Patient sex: M
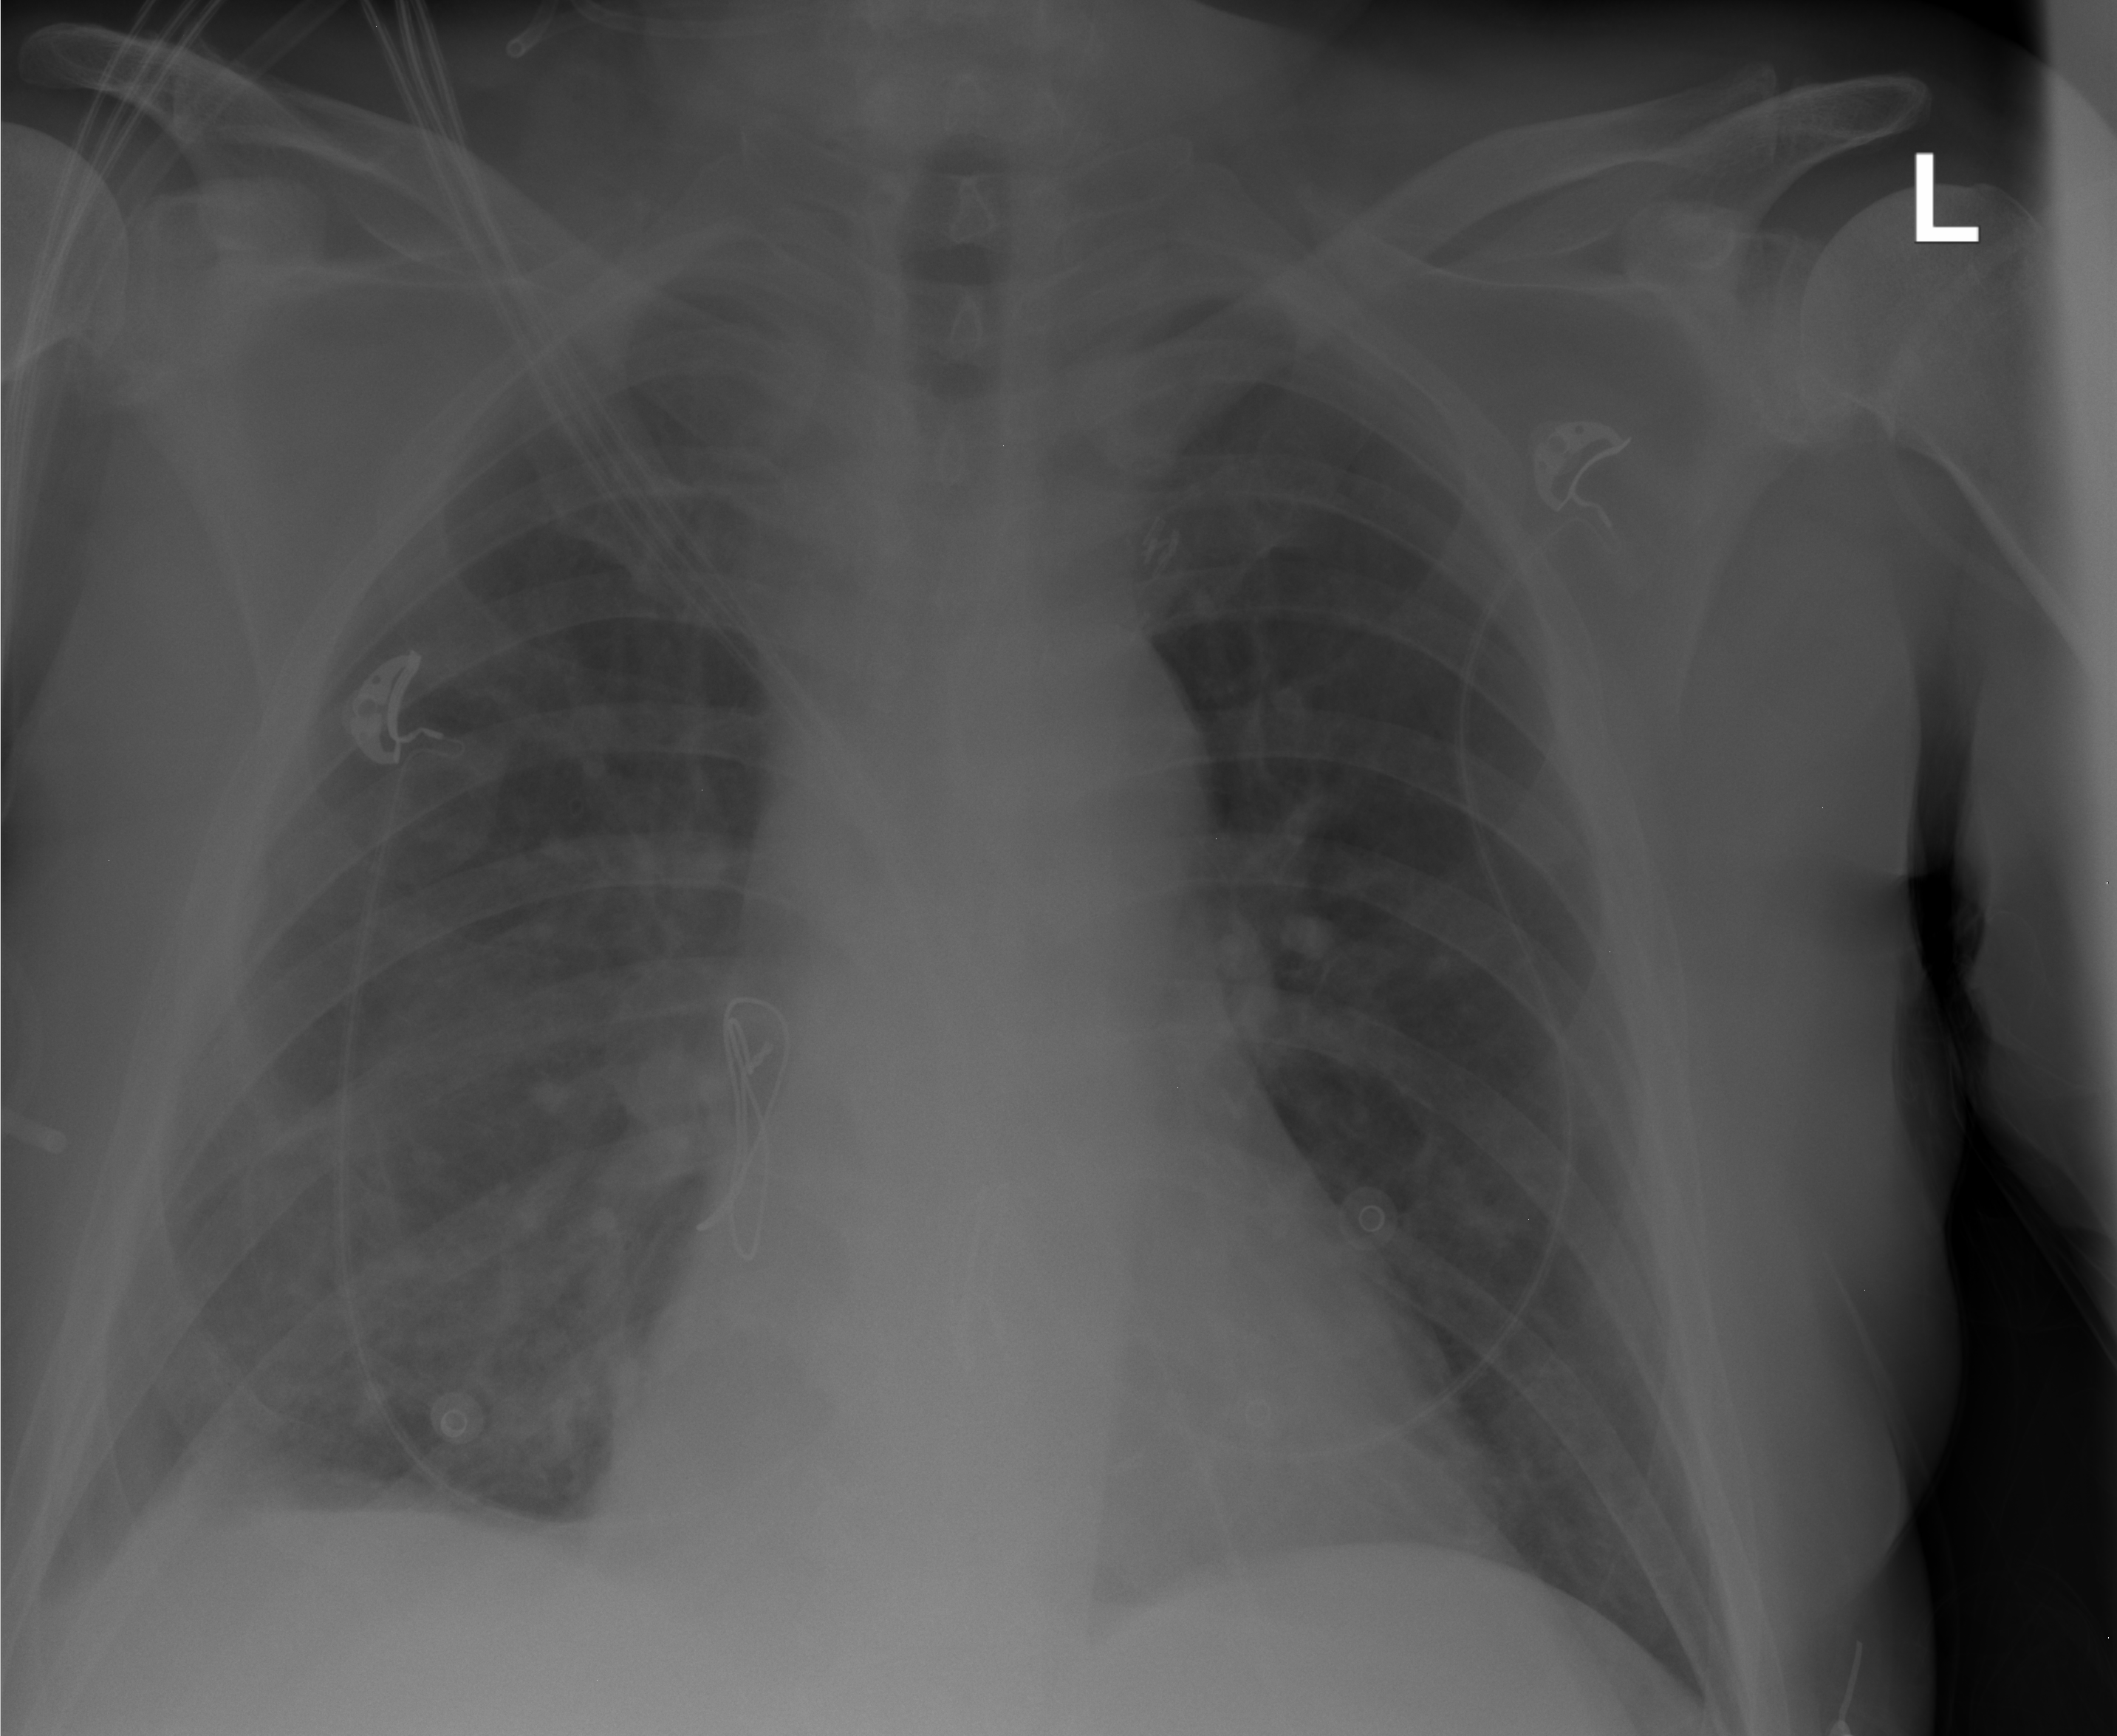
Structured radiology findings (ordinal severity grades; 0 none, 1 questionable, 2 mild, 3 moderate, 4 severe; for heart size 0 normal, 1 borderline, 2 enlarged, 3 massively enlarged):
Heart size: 0
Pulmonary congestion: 0
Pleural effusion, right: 0
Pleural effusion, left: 0
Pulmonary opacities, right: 2
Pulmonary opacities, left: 0
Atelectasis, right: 0
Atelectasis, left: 0